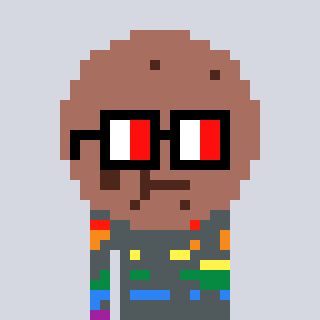
a pixel art character with square glasses with black frames and red eyes, a cookie-shaped head and a computerblue-colored body on a cool background